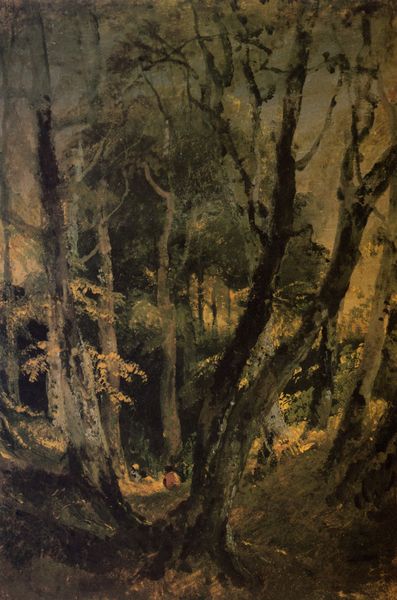
Titel: Ein Buchenwald mit sitzenden Zigeunern, gesehen aus mittlerer Entfernung
Künstler: William Turner
Standort: Cambridge (England)
Institution: Fitzwilliam Museum
Schlagwörter: baum, blau, blätter, dunkel, gemälde, gruppe, himmel, laub, mann, schatten, baumstämme, bäume, gelb, grün, impressionismus, landschaft, menschen, ocker, sand, sitzen, äste, braun, frau, grau, hell, hintergrund, holz, licht, mitte, nacht, schwarz, skizze, vordergrund, gras, weg, beige, hochformat, leute, malerei, augen, mensch, öl, ast, baumstamm, birke, birken, dämmerung, erde, kalt, natur, stamm, zweige, büsche, einsam, gebüsch, sonne, wege, boden, dunkelheit, gold, sitzend, paar, blatt, rechts, tal, wald, kinder, ton, sommer, ruhe, studie, abhang, warm, leer, sonnenuntergang, töne, kahl, herbst, winter, idylle, picknick, rast, platz, böschung, stämme, finster, stimmung, lichteinfall, frühling, menschenleer, mond, maske, links, explosion, wandern, wurzel, moos, lichtung, gefahr, sumpf, treffen, frieden, diagonal, buchen, unterholz, wurzeln, mensche, finsternis, karg, geäst, dickicht, rinde, hain, wildnis, atmosphäre, baüme, gelblich, jahreszeit, hohlweg, buche, lager, tief, sone, gra, rastplatz, bläter, im wald, kahle bäume, duster, diagonlae, geäste, her st, lichtblicke, sichtweisen, sonn, duester, rs, bum grün, bras, gemädel, läub